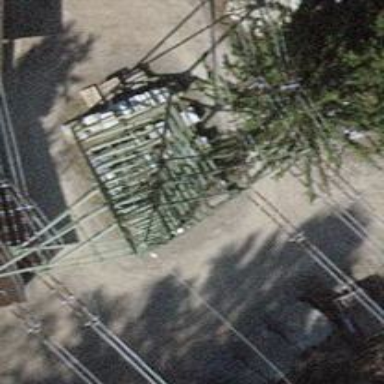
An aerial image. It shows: Power line in the image.